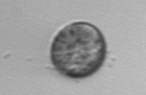
Label: Dinophyceae